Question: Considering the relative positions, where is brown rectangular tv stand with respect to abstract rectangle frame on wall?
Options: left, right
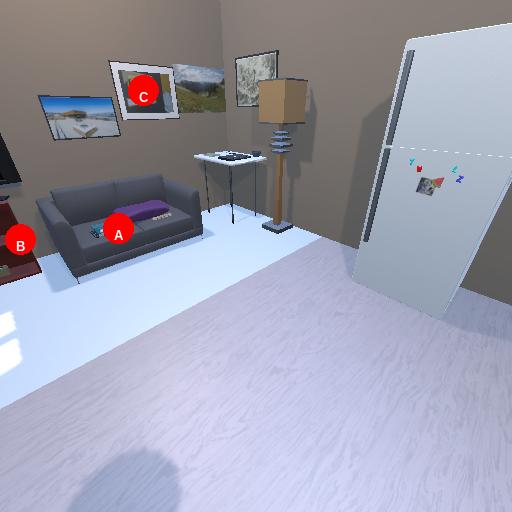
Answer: left